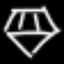
Label: diamond